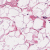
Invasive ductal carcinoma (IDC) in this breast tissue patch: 0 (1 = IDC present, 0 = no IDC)